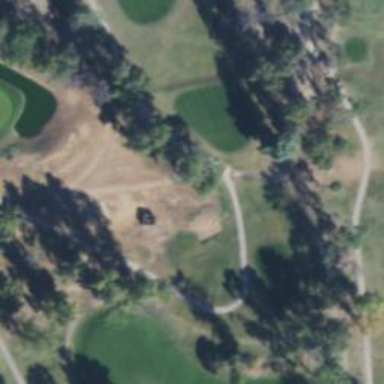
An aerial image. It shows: Path used for both walking and golf.